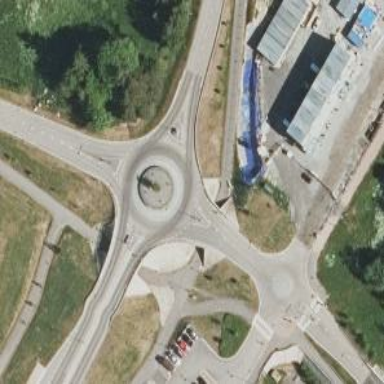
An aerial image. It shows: Tertiary road with asphalt surface leading to roundabout junction.